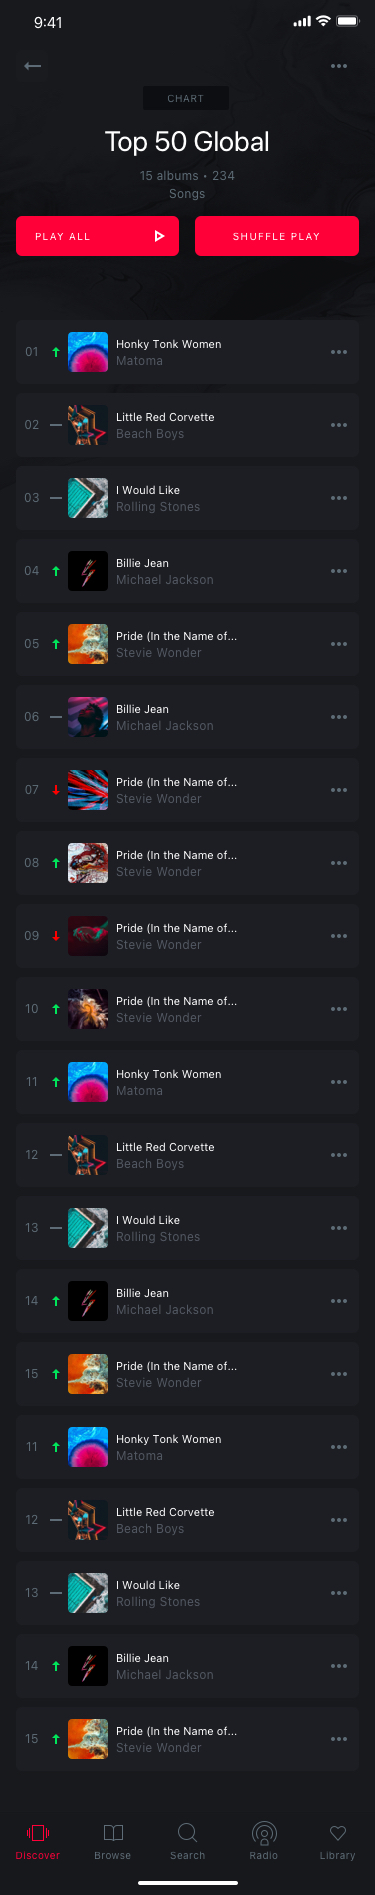
Text in this UI design:
15 albums • 234 Songs
Top 50 Global